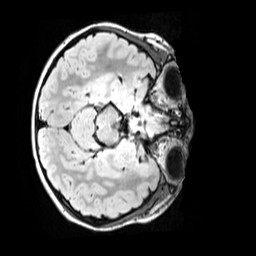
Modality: FLAIR
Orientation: axial
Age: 10
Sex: male
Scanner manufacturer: siemens
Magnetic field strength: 3 T
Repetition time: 5 s
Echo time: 0.388 s